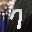
Label: 7